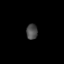
Tissue: lung
Cell type: Epithelial cells
Senescence score: 0.2336
Nuclear area (px): 168
Mean DAPI intensity: 76.167